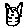
Label: cat